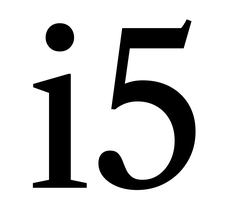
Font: LibreCaslonText_Regular